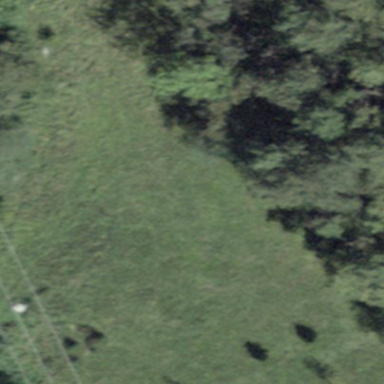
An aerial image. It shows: Beautiful meadow.